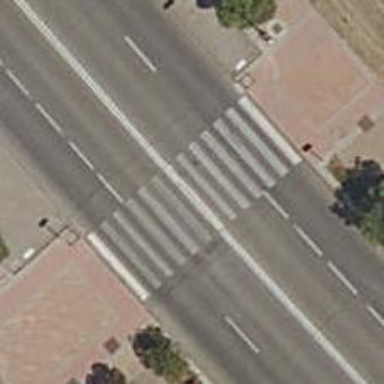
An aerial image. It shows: Uncontrolled crossing on the road.